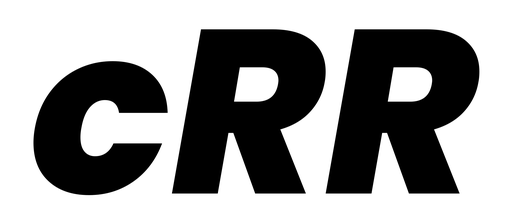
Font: Poppins-ExtraBoldItalic